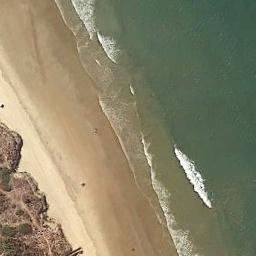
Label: beach